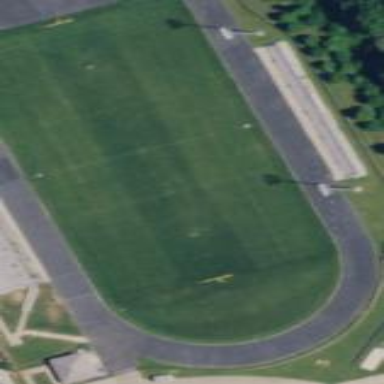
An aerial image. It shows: American football pitch with artificial turf surface for leisure land.